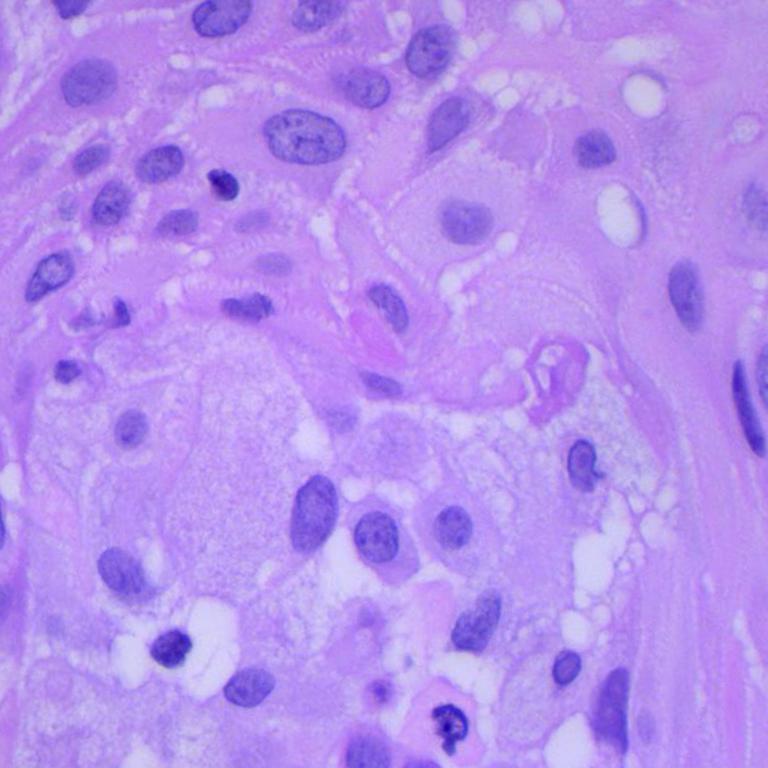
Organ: lung
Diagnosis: squamous carcinomas